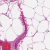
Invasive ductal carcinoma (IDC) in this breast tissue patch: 0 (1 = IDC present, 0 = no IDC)